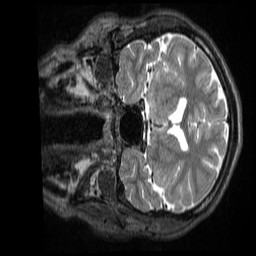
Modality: T2w
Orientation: coronal
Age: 21
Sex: male